Question: How to get the file name which we uploaded on server when we provide linked for that file in page?
What I am doing is, I am providing data with file link in webview so whenever user click on link need to download from server as I have download this file from server but the problem is not able to get its exact type and name using DownloadManager. I want like this

See in above I have given link for my file in test_androt and when I click it will give the dailog with option having the file name, I don't know how to achieve this file name when user click on WebView URL link.
'''
misc/dnload.php?t1=MzQ0MDA=&t2=MTY5NTUz&t3=MTY5NTUzMTMwMjEyMDNfcGhhcm1hY3kga2V5IGluZm8ucG5n&t4=MTMwMjEyMDM=
'''
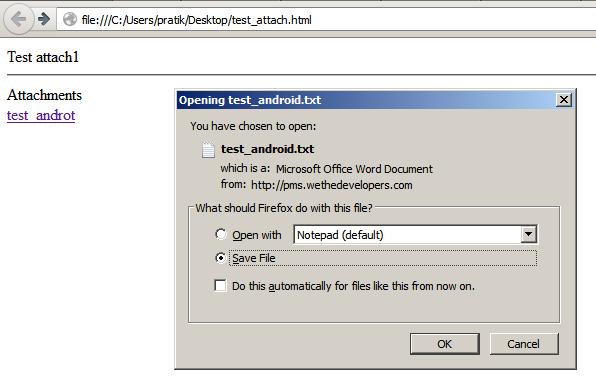
Answer: I got the answer thanks to Raghunandan for suggestion.
Here I need to extra call to get the header info of the downloading file. In the header section I got the name of the file.
Also I found this <URL> post through which I got more detail regarding header detail which we can getting at requesting time.
As we can use this 'URLUtil.guessFileName(url, null, null)' but this will given the file name of calling means for my case I have url like this
'''
misc/dnload.php?t1=MzQ0MDA=&t2=MTY5NTUz&t3=MTY5NTUzMTMwMjEyMDNfcGhhcm1hY3kga2V5IGluZm8ucG5n&t4=MTMwMjEyMDM=
'''
so from the above link this will extract the as file name it not original file name which we download it just created download link for that file.
here is the code using this we can get the file name it just an extra call to get the information but actually we download, for download I have used android inbuilt api to DownloadManager to download file.
'''
Content-Disposition this is the attribute in header section through which we can get the file name as in attachment form.
'''
It'll will return info like this way 'Content-Disposition: attachment; filename="fname.ext"' so now just need to extract file name
'''
class GetFileInfo extends AsyncTask<String, Integer, String>
{
protected String doInBackground(String... urls)
{
URL url;
String filename = null;
try {
url = new URL(urls[0]);
HttpURLConnection conn = (HttpURLConnection) url.openConnection();
conn.connect();
conn.setInstanceFollowRedirects(false);
String depo = conn.getHeaderField("Content-Disposition");
String depoSplit[] = depo.split("filename=");
filename = depoSplit[1].replace("filename=", "").replace(""", "").trim();
} catch (MalformedURLException e1) {
e1.printStackTrace();
} catch (IOException e) {
}
return filename;
}
@Override
protected void onPreExecute() {
super.onPreExecute();
}
@Override
protected void onPostExecute(String result) {
super.onPostExecute();
// use result as file name
}
}
'''